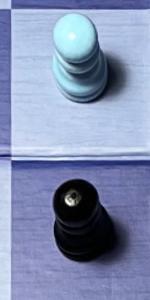
Label: Pawn_Black